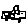
Label: car